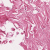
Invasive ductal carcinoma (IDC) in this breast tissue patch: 0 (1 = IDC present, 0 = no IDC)